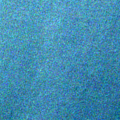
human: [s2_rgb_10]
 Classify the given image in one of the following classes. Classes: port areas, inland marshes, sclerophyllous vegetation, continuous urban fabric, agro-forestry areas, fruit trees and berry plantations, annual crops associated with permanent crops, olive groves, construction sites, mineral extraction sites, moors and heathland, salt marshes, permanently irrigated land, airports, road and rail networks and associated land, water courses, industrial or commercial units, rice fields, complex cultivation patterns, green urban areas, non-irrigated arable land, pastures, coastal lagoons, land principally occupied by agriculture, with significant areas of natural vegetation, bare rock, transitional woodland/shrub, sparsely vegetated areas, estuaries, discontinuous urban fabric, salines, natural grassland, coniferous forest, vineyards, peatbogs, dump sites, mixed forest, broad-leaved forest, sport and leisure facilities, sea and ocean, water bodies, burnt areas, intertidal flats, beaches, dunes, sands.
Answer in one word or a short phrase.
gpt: sea and ocean